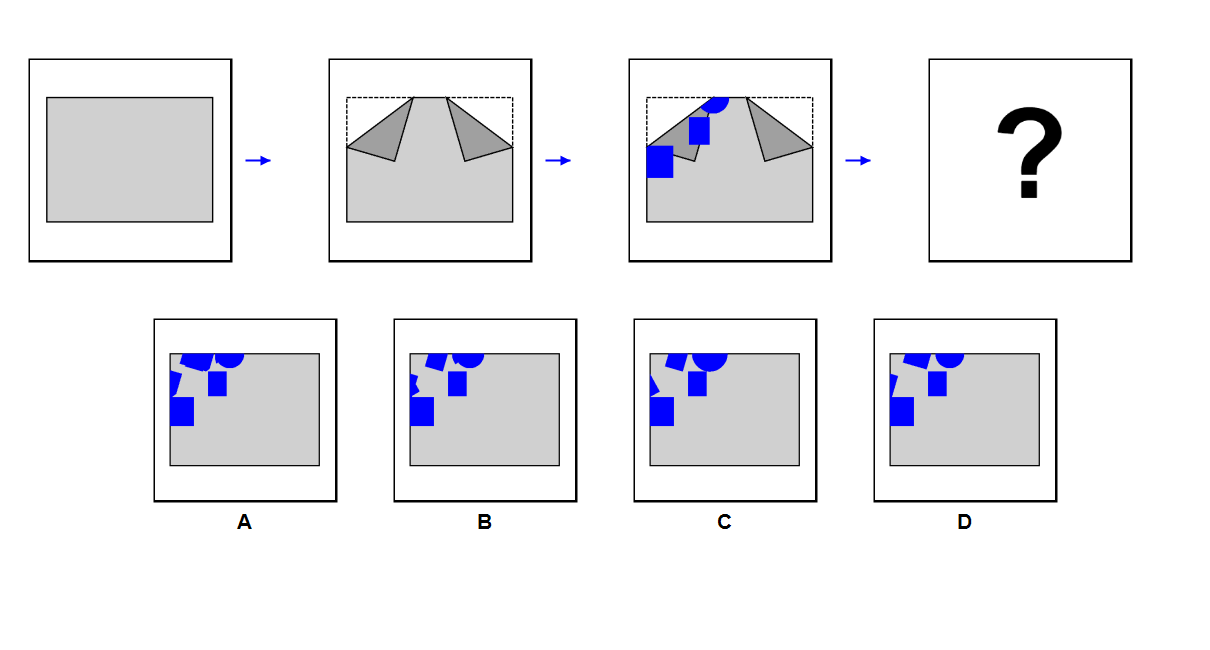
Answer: D